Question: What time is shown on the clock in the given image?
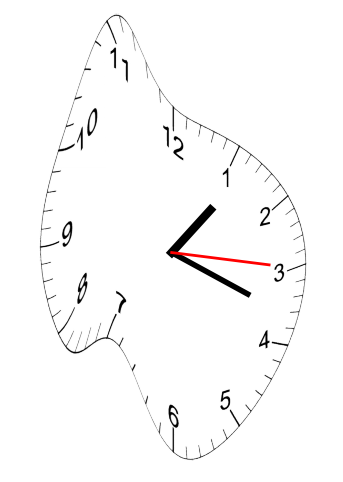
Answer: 01:18:15